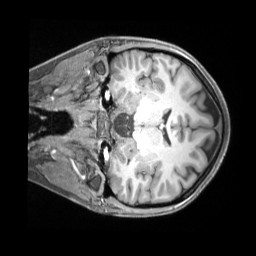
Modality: T1w
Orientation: coronal
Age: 24
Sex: female
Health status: ill
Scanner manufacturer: siemens
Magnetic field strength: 3 T
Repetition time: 2.2 s
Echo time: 0.00218 s